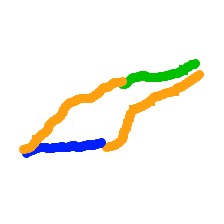
Shape: parallelogram